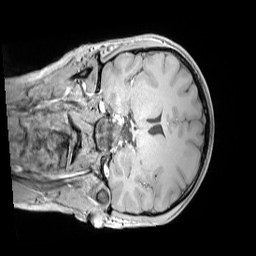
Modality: MP2RAGE
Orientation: coronal
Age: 11
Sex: female
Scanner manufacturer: siemens
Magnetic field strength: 3 T
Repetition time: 4 s
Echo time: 0.00303 s